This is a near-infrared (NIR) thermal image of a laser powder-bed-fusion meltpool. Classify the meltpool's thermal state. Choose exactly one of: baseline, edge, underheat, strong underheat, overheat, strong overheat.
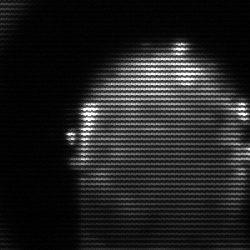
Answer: baseline